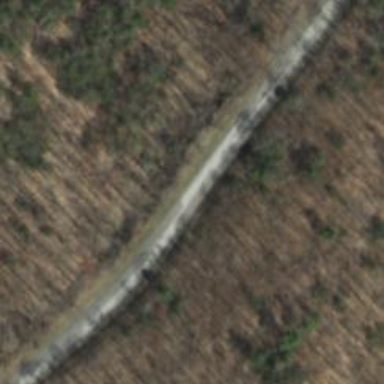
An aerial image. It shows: Tertiary road.